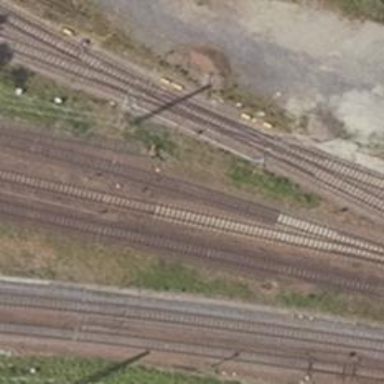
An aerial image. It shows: Railway signal.